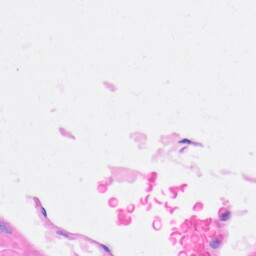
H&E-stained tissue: Heart